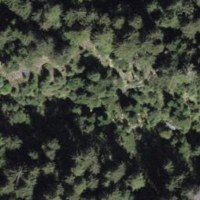
EUNIS habitat code: 43
Species observed at this site:
Sambucus racemosa